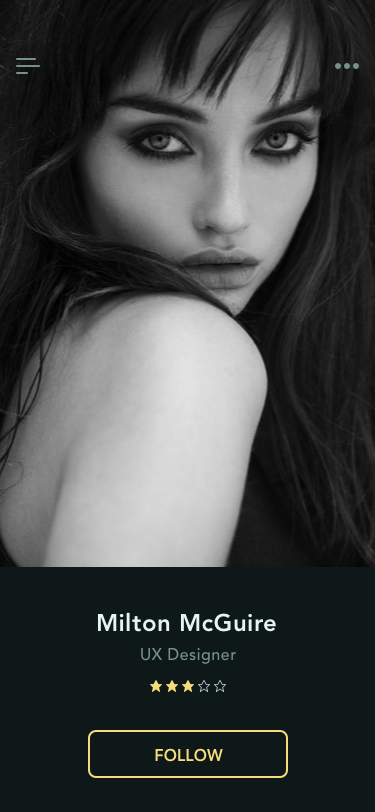
Text in this UI design:
UX Designer
Milton McGuire